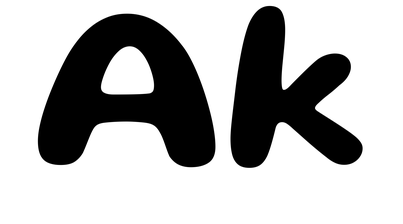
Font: Gluten_SemiBold